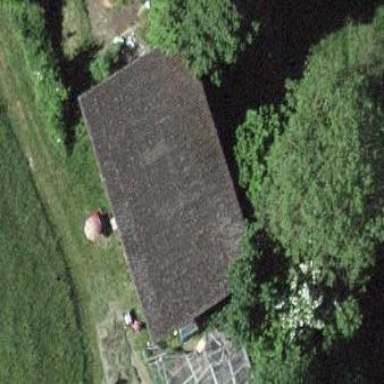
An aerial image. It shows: Shed.